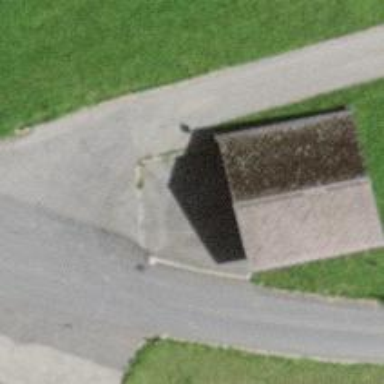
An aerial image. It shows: Shed.